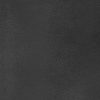
Atmospheric dust classification: dusty